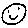
Label: smiley face